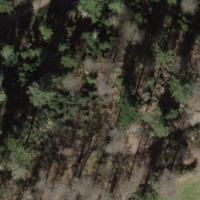
EUNIS habitat code: 43
Species observed at this site:
Lysimachia nemorum
Tussilago farfara